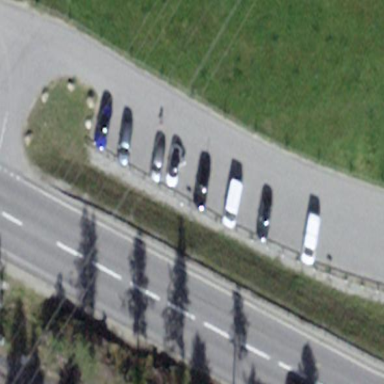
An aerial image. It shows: Parking available on the street side.